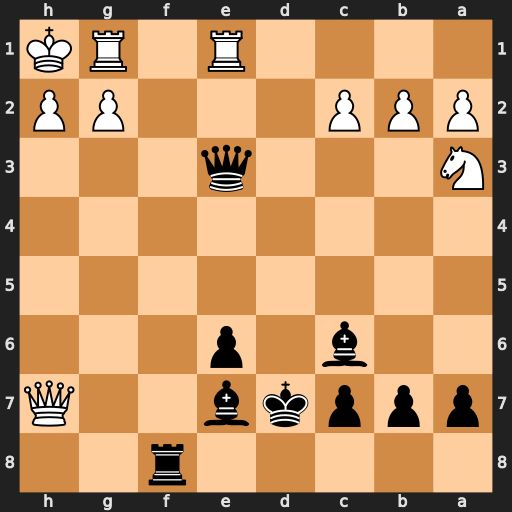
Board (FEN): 5r2/pppkb2Q/2b1p3/8/8/N3q3/PPP3PP/4R1RK
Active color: b
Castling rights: -
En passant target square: -
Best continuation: Bxg2+ Rxg2 Qxe1+